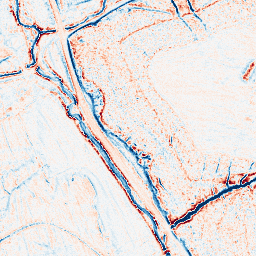
Category: edge_preserving
Decomposition family: anisotropic_diffusion
Decomposition parameters: iterations: 10
kappa: 30
gamma: 0.15
Upsampling method: lanczos
Upsampling parameters: scale: 4
Upsampling scale: 4